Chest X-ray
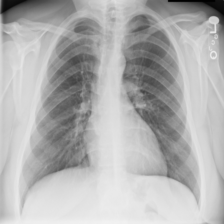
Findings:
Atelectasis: negative
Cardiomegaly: negative
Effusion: negative
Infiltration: negative
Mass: negative
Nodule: negative
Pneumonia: negative
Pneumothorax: negative
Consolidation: negative
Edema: negative
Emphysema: negative
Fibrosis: negative
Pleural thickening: negative
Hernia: negative